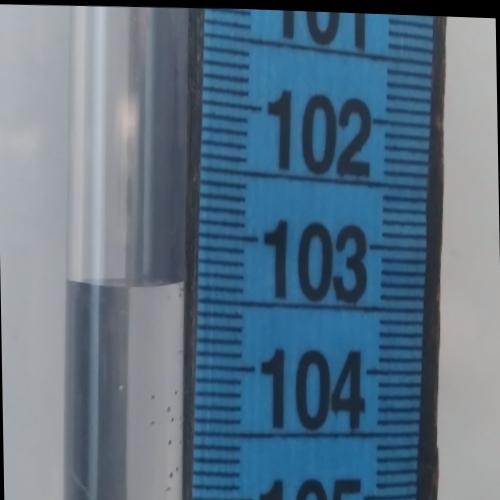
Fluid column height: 103.4 cm